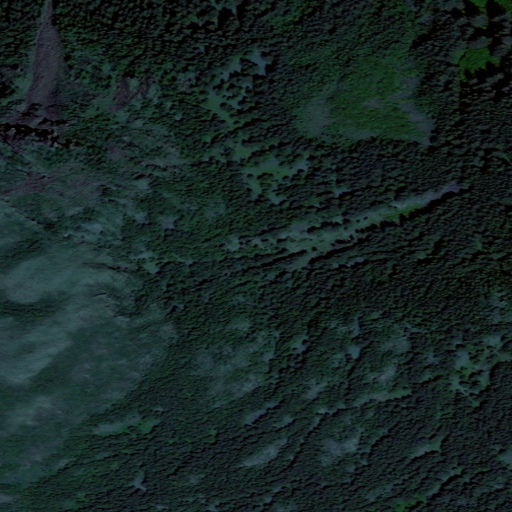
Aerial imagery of mountain in Alaska named Mount Herman containing only unknown